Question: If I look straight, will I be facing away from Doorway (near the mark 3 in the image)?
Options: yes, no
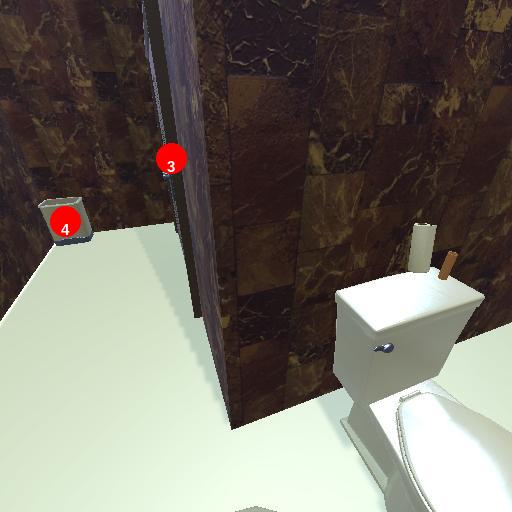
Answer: yes